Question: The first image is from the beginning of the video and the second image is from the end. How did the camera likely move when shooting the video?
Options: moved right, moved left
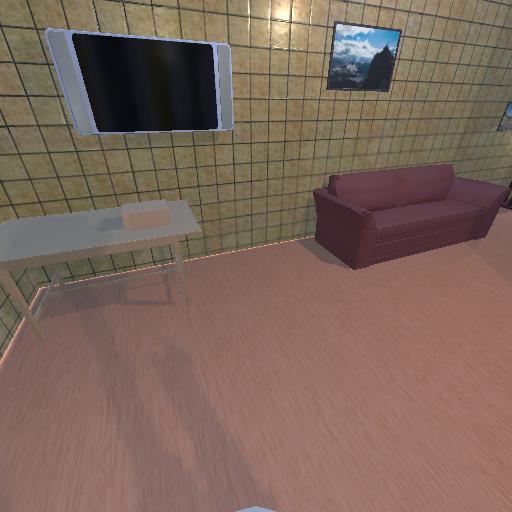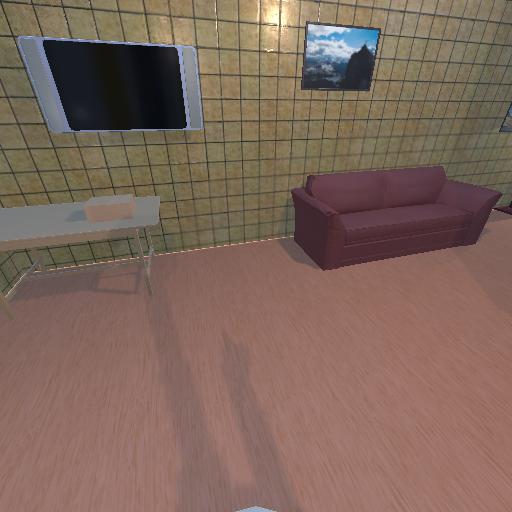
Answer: moved right